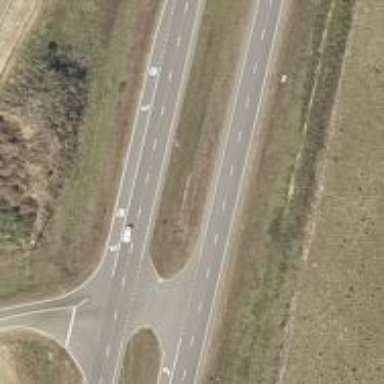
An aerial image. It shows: Dual carriageway trunk highway with asphalt surface. It is expressway.